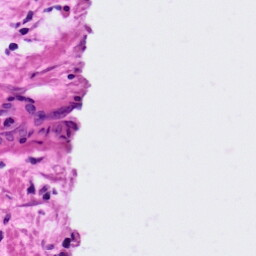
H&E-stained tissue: Ovarian